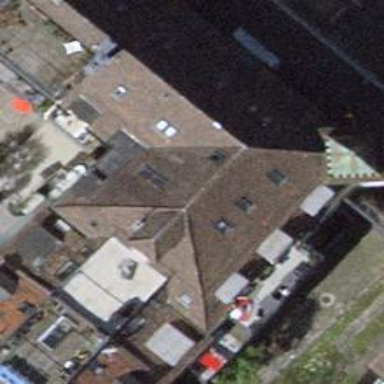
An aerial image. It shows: Building with gabled roof.